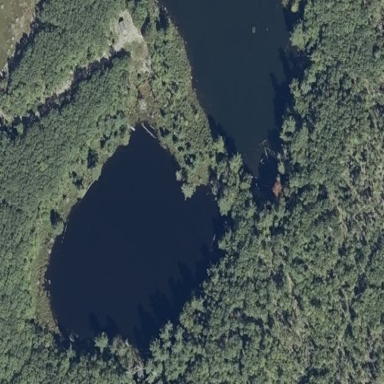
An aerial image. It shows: Peaceful pond surrounded by nature.